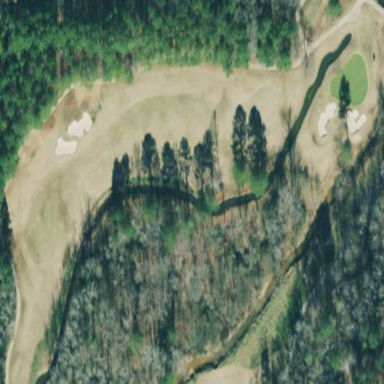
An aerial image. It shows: Rough grassy area used for golf.